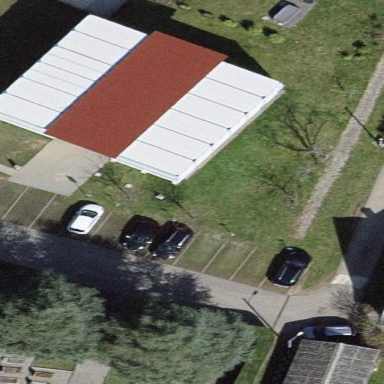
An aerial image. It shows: Parking area with surface.